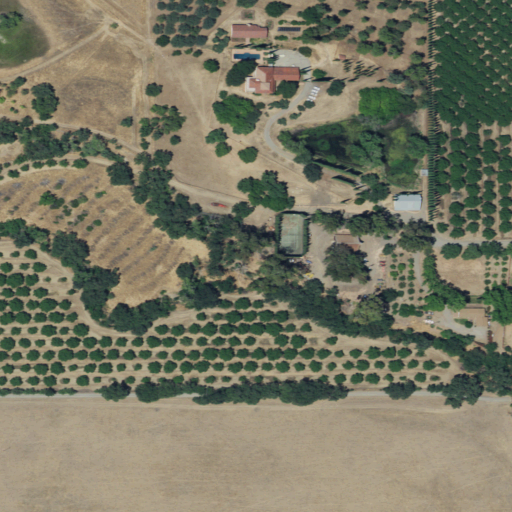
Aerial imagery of valley in California named Perkins Canyon containing cultivated crops, grassland, shrub, open development, and low intensity development